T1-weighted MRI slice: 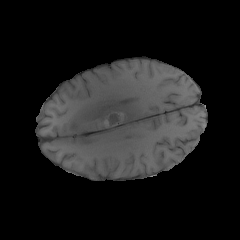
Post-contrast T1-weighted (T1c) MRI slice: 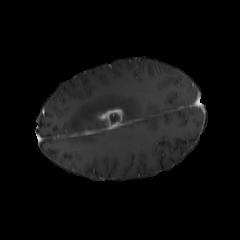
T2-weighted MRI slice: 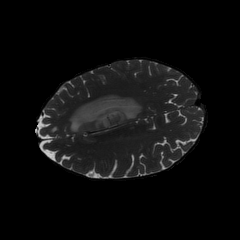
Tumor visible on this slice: yes